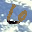
Label: 6